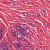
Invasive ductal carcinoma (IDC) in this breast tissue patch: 0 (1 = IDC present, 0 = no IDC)